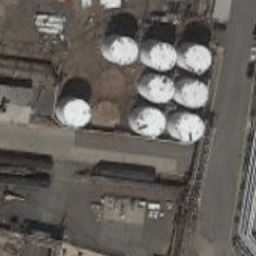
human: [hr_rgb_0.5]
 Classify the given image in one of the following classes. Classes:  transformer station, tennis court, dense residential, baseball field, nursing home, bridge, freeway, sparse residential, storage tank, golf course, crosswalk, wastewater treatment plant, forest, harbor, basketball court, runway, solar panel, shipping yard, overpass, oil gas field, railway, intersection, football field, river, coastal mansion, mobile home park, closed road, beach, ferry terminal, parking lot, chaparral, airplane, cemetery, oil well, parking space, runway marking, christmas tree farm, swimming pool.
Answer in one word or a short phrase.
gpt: storage tank